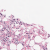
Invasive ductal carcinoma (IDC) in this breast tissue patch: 0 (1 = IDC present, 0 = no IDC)